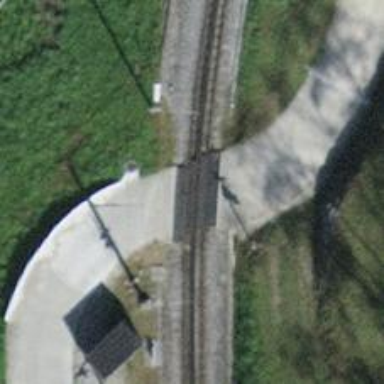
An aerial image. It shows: Concrete track with grade1 tracktype.